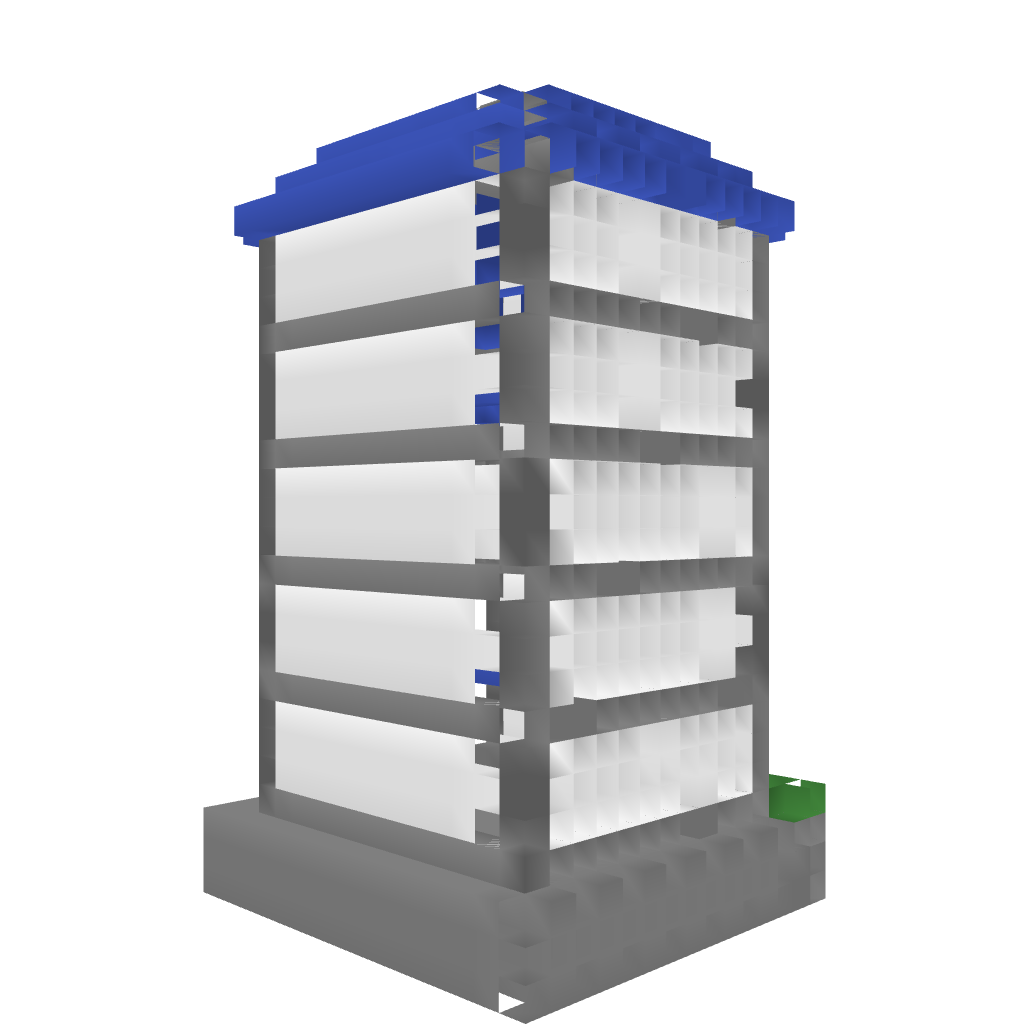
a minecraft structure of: Obi's Pokemart bad low quality